Field crop: maize
Growth stage: 2
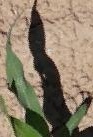
Species: maize